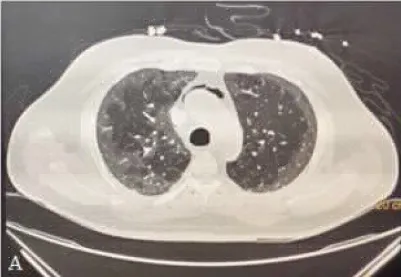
CASE 3:. Minimal pneumomediastinum.
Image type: radiology (ct)